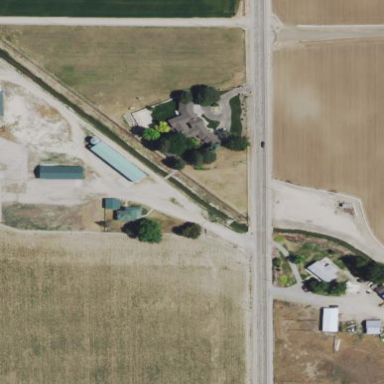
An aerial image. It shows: Farmyard area.